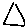
Label: triangle